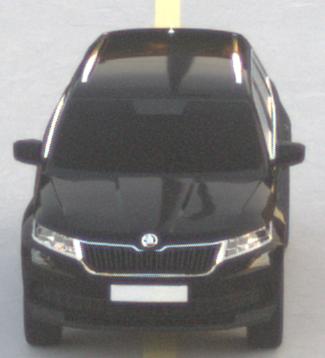
Make: Skoda
Model: Kodiaq 1.4 TSI
Detailed model: Kodiaq
Model produced from: 2017/03
Model produced until: 2018/05
Doors: 5
Color: black
Road condition: dry road
Daytime: sunrise or sunset
Contrast: low contrast